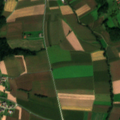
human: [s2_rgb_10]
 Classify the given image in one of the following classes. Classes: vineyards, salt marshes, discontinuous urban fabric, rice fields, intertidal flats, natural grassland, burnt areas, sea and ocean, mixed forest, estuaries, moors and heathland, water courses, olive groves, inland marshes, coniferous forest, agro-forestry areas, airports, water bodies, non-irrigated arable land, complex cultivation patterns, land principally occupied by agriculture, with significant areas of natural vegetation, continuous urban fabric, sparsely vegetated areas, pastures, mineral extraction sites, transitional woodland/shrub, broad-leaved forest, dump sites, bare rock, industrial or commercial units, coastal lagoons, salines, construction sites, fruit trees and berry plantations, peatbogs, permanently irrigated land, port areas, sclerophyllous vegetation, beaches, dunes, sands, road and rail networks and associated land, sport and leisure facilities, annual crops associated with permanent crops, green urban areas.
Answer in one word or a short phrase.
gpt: non-irrigated arable land, complex cultivation patterns, broad-leaved forest, mixed forest